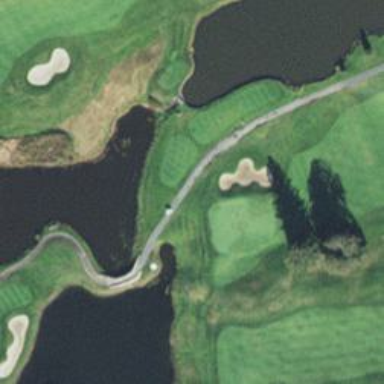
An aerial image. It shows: Golf hole.